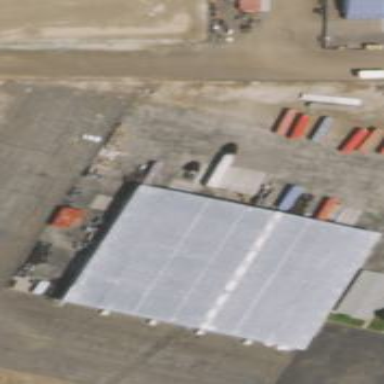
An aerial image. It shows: Warehouse.